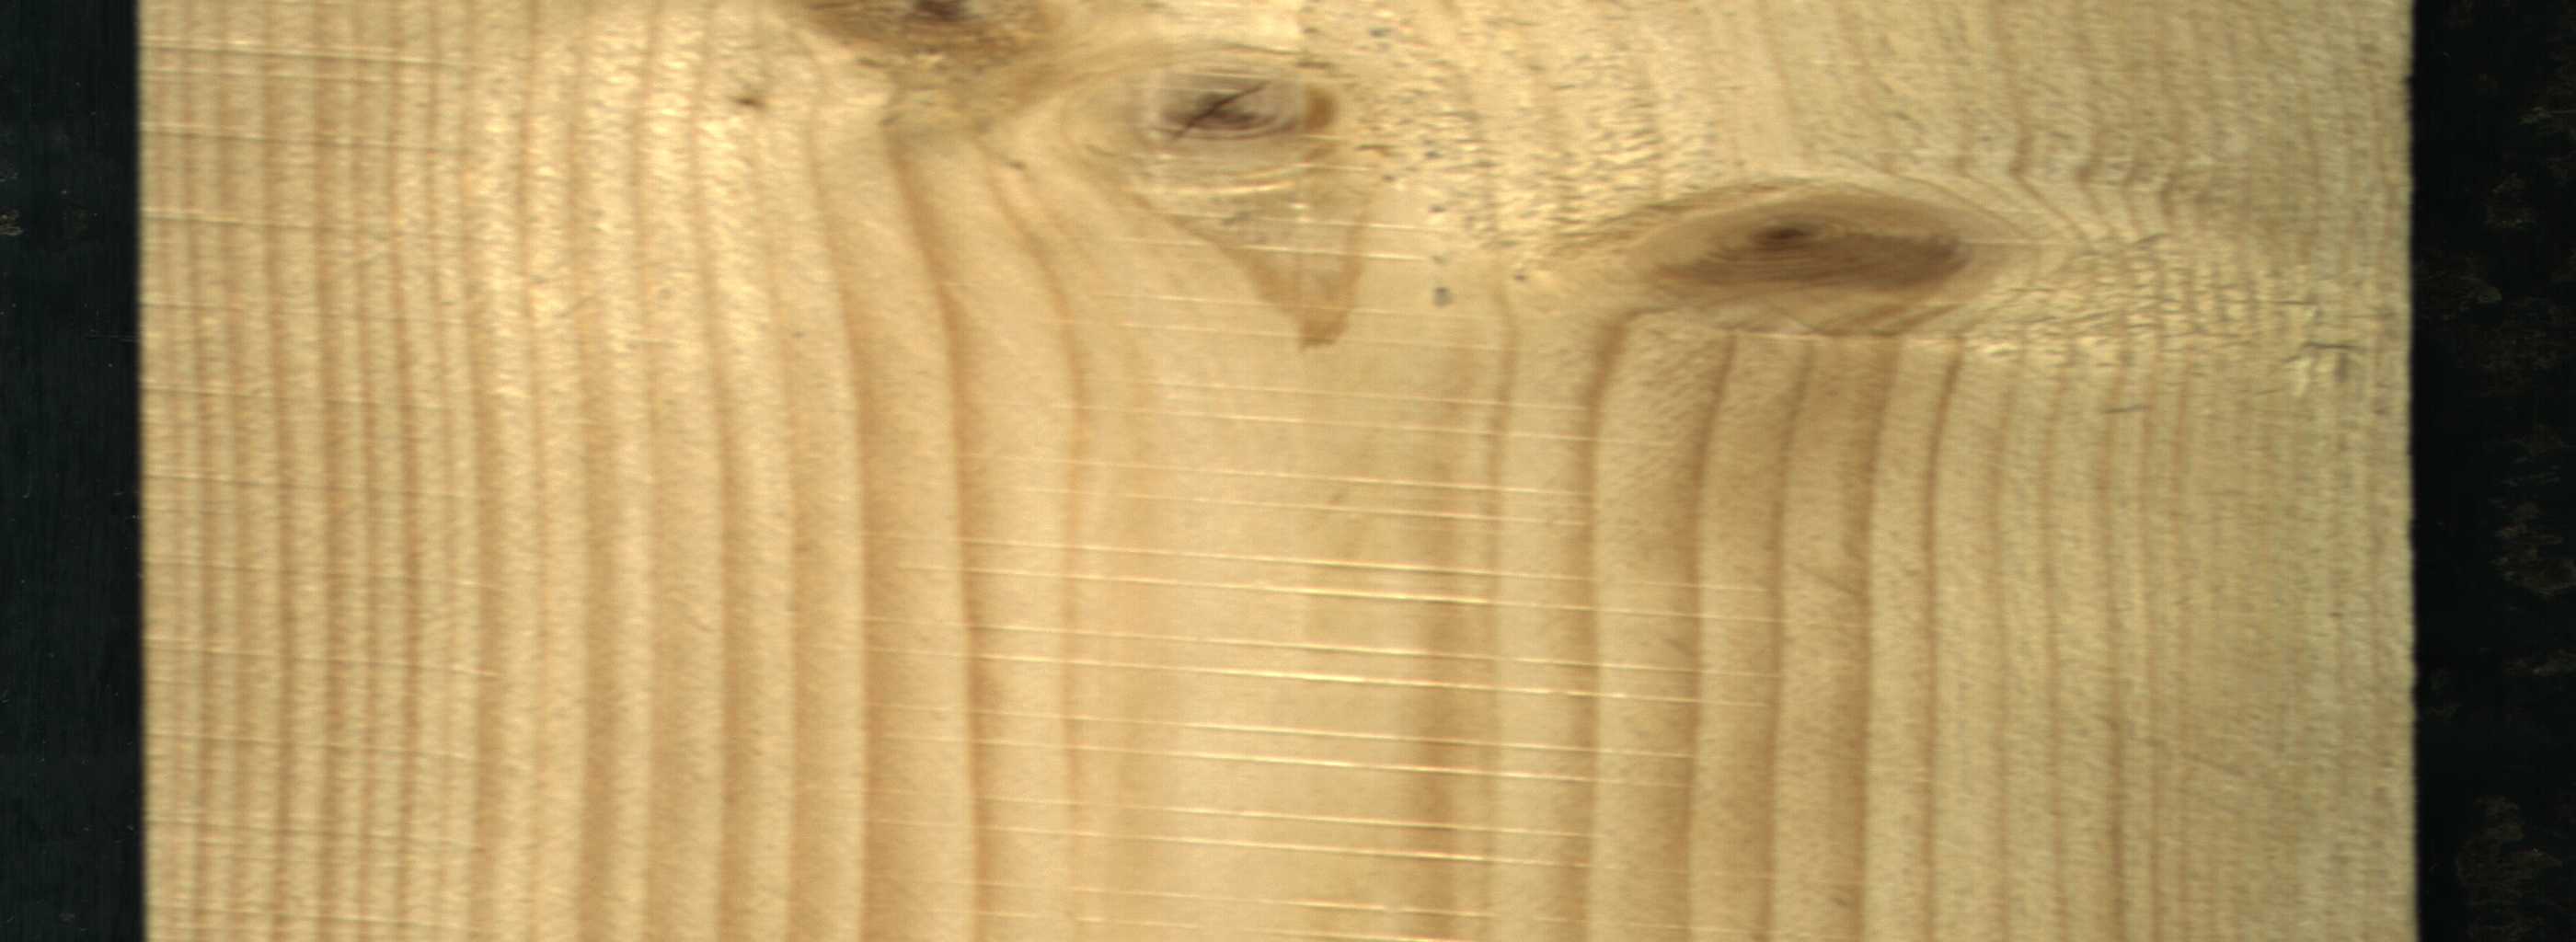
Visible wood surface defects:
knot_with_crack
Live_Knot
Live_Knot